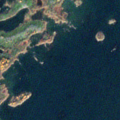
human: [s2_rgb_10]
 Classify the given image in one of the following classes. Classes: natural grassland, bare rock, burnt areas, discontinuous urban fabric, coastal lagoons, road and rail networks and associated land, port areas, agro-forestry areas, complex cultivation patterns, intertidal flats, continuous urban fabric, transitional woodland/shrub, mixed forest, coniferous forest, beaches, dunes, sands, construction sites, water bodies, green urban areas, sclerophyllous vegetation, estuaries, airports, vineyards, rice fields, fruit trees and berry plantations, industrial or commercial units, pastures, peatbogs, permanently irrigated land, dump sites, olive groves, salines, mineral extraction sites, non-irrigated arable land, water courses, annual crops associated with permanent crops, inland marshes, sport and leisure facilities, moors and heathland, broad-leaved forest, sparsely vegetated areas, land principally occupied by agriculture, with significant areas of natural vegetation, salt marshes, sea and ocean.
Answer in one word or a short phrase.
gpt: coniferous forest, transitional woodland/shrub, sea and ocean